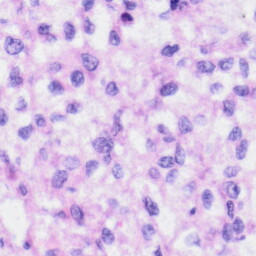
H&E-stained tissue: Liver